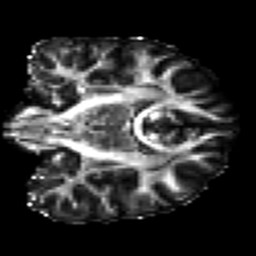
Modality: FA
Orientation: coronal
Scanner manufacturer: siemens
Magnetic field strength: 3 T
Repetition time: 7.8 s
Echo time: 0.09 s